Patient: sex M, age 55
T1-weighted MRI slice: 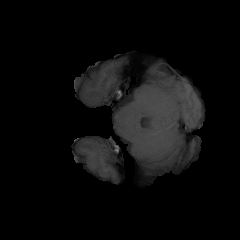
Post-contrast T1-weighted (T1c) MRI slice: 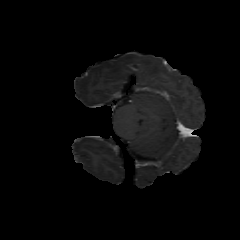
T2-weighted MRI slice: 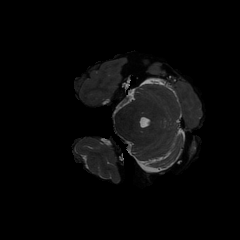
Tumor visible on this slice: no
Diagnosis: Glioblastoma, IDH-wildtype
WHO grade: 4